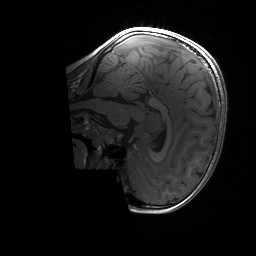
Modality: T1w
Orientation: sagittal
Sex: male
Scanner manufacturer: siemens
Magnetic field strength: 3 T
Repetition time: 1.9 s
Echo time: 0.00243 s